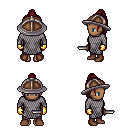
a pixel art fantasy rpg character, female body template, human, dark skin, chain mail, magenta pants, brunette long topknot hairstyle, chain helm, gold gloves, brown shoes, dagger, four views (front, back, left, right), 2x2 character sprite sheet, small pixel art, hard edges, no anti-aliasing